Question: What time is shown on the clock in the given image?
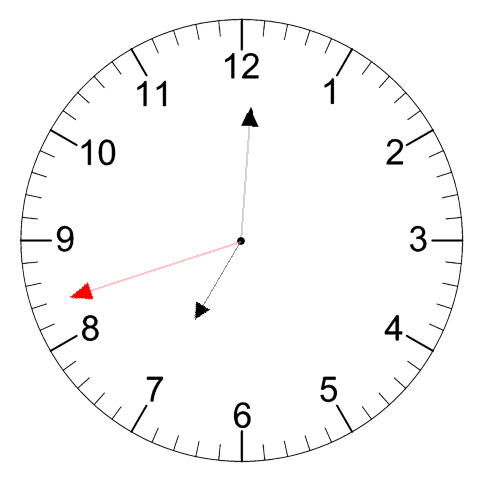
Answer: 07:00:42